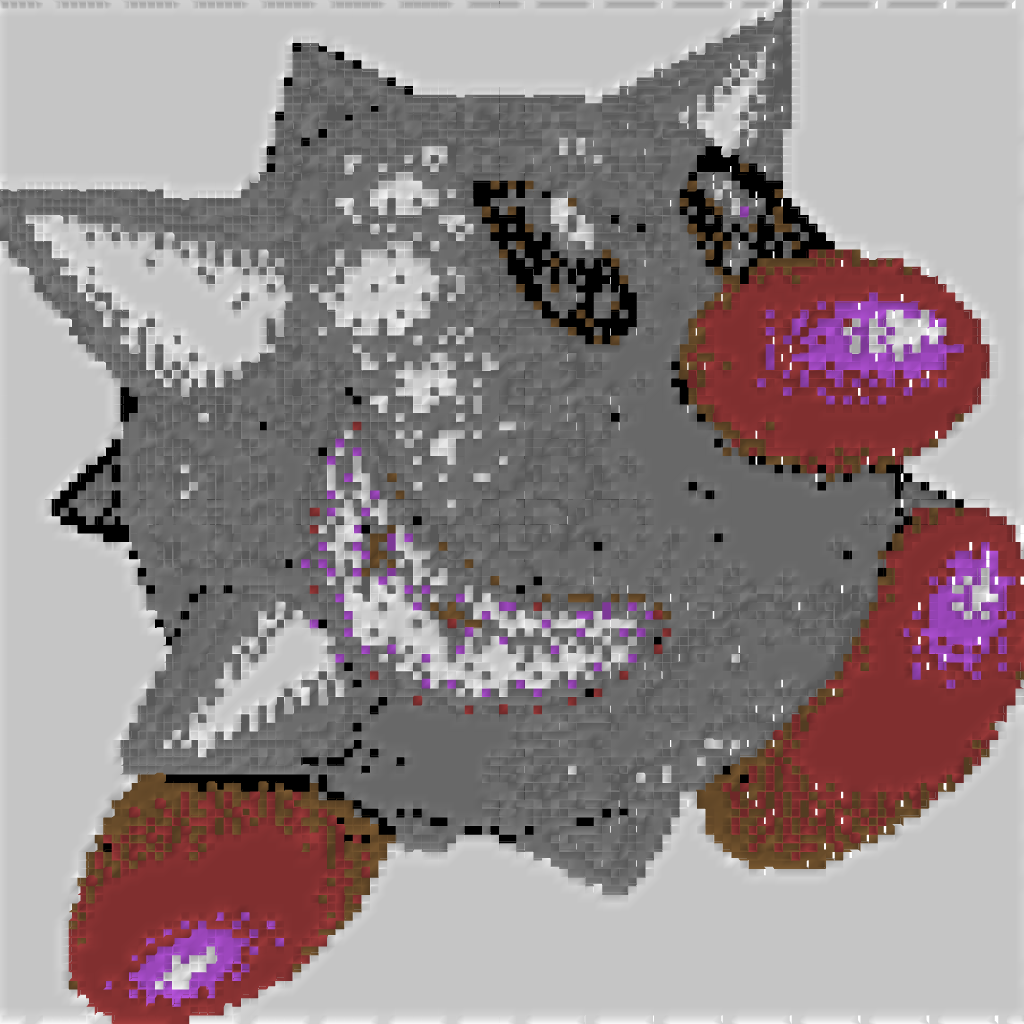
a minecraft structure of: Tap-Tap The Red Nose high quality